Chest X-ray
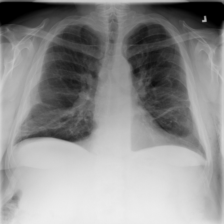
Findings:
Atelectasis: positive
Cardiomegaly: negative
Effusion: negative
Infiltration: negative
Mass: negative
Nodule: negative
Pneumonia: negative
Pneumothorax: negative
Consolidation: negative
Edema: negative
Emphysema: negative
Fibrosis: negative
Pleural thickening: positive
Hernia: negative